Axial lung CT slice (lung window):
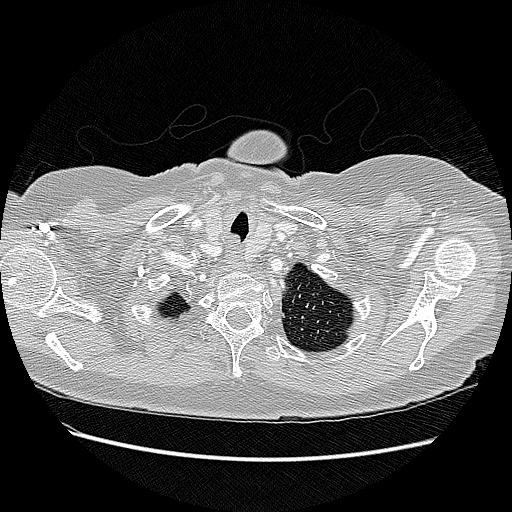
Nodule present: no